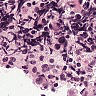
Metastatic tissue present: no